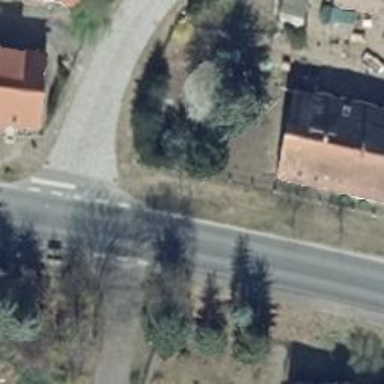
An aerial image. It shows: Smoothly paved residential road.